Question: I am using gridster and have added delete function so that I can delete the box.
Now when I delete any one of the box, the alignment is distorted and there is a blank space left out. And also when I try to drag and drop the boxes to change their position, the boxes are overlapping.(Please refer image)
Every thing works fine if delete function is not applied.
I have created a 'jsfiddle.net/NMF5n/5/'
<URL>
Please help.
Thanks in advance.

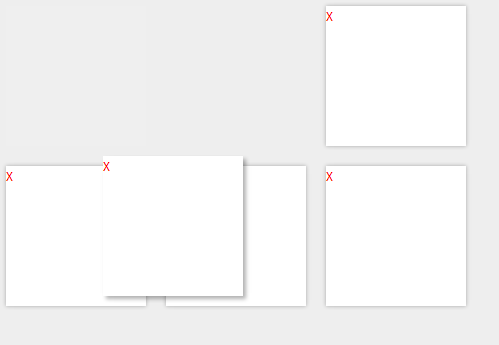
Answer: Looking at Gridster website and demos 'http://gridster.net/#demos', I find a way to delete items:
'''
gridster.remove_widget(... the item ...);
'''
So using it in your sample:
'''
$(".del_img").click(function(){
gridster.remove_widget($(this).parent());
});
'''
Where gridster is:
'''
var gridster = $(".bla").gridster({
widget_margins: [10, 10],
widget_base_dimensions: [140, 140],
widget_selector : "div",
resize: {
enabled: true
}
}).data('gridster');
'''
See fiddle updated: <URL>